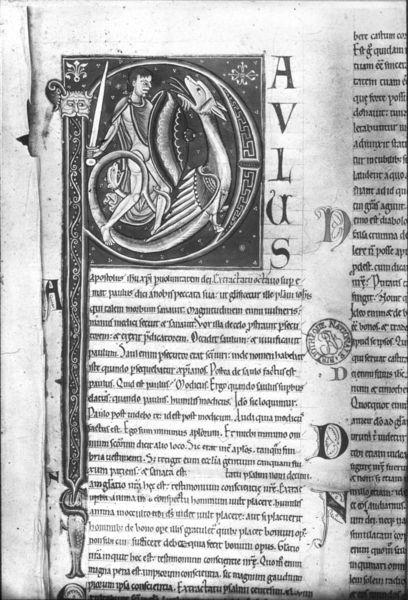
Titel: Augustinus - Kommentar zu Paulus, Band 2
Institution: Paris, Bibliothèque Nationale
Schlagwörter: mann, zeichnung, ornament, bibel, rahmen, schwanz, schrift, spalten, schild, buch, seite, schwert, stempel, ritter, buchseite, zeilen, drachen, drache, handschrift, georg, latein, versalie, manuskript, paulus, inital, maniskript, manusakript, aulus, avlus